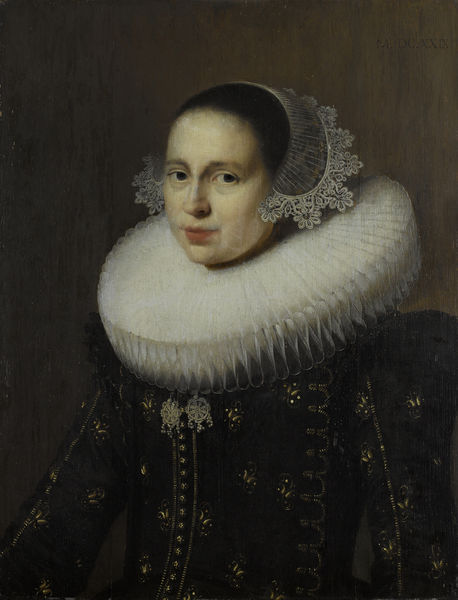
Titel: Portret van Hendrickje Uylenburgh (1600-ca.1682)
Künstler: Wybrand de Geest
Standort: Amsterdam
Institution: Rijksmuseum
Schlagwörter: weiß, grün, frau, kleid, schwarz, rot, haube, augen, barock, blass, kragen, portrait, porträt, gold, reich, adel, lippen, ohren, knöpfe, reichtum, adlige, efrau